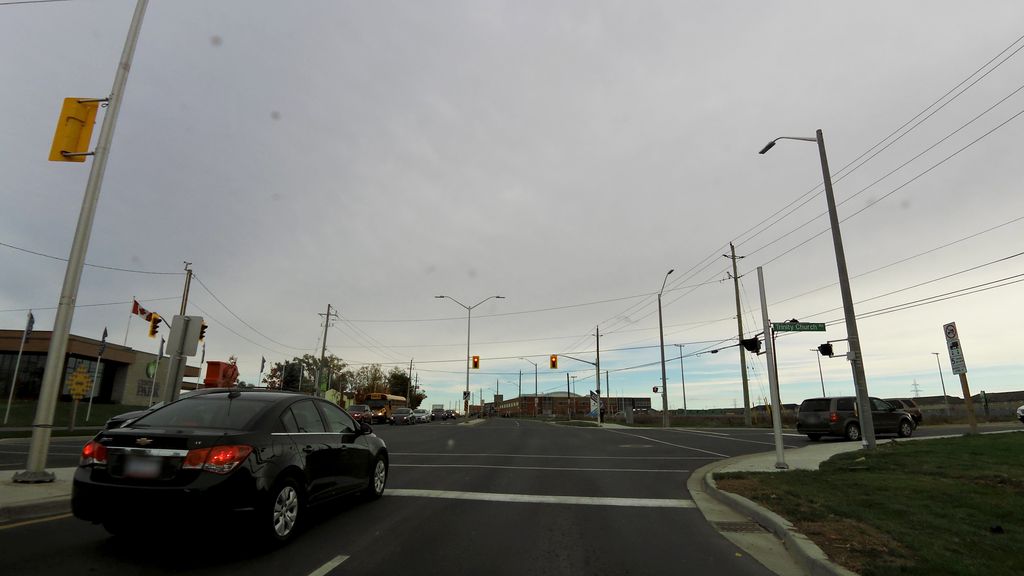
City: hamilton